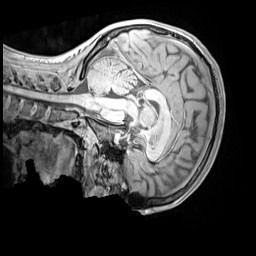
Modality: MP2RAGE
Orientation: sagittal
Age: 12
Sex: female
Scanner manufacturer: siemens
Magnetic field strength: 3 T
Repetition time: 4 s
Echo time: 0.00303 s